Question: I feel I want to do this often but can't because I don't have access to the actual events.
For example (and this is just an example as I just look at the API instead) I was trying to see how stackoverflow's image uploader works, but when I call '$($0).data('events)' (or '$('form[action="/upload/image"] :submit').data('events')' ) I get 'undefined'. Is there any other way to look at the actual functions of certain events?
If so, is there also a way to set breakpoints on those events?
EDIT:
Using 'Visual Event' this is what I see

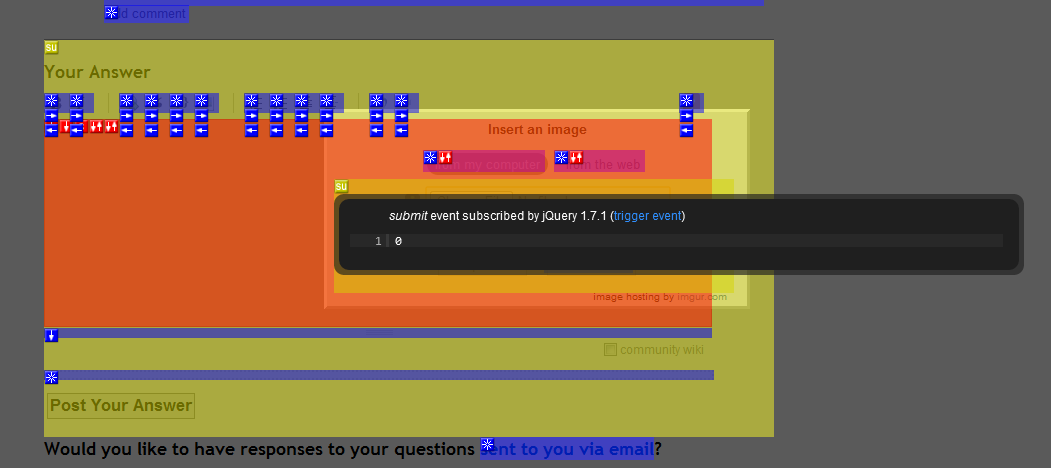
Answer: Personally, I use a mix of Firebug and <URL>.
The event highlights don't always line up perfectly due to positioning.
I managed to find the image submit function here: